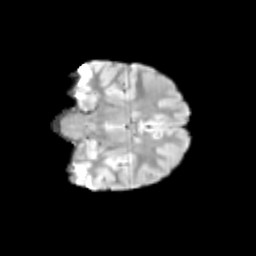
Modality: T2w
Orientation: coronal
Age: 9
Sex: female
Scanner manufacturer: siemens
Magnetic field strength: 3 T
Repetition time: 3.8 s
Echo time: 0.07 s